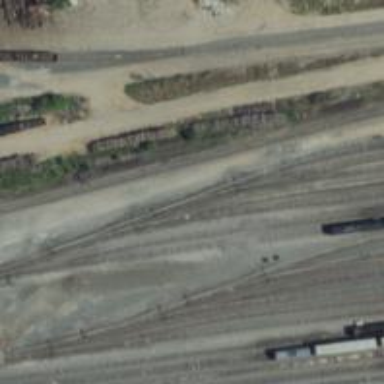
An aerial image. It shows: Railway yard.